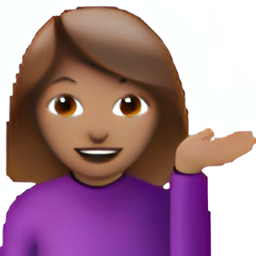
Name: woman tipping hand type 4
Emoji: 💁🏽‍♀️
Group: People & Body
Sub-group: person-gesture